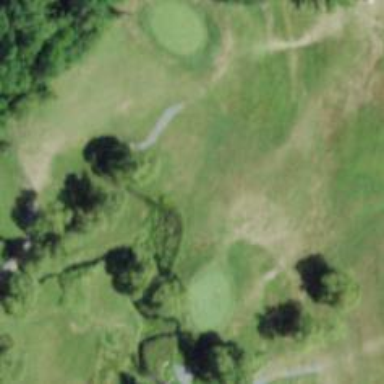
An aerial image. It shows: Path for both roads and golfers.